Field crop: maize
Growth stage: 2
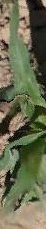
Species: maize